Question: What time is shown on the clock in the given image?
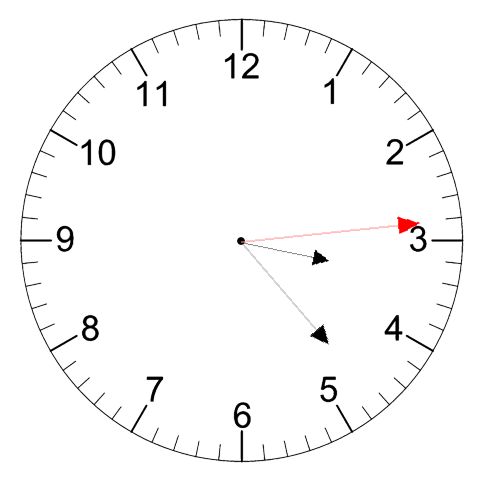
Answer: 03:23:14